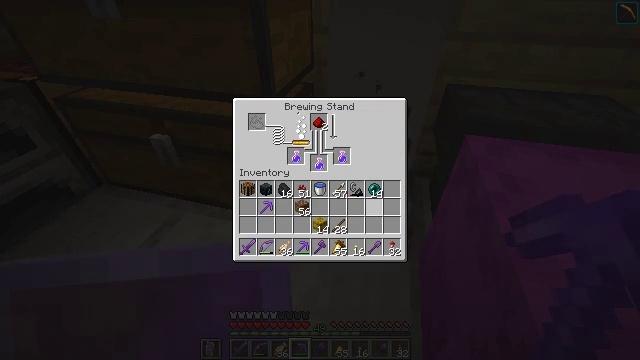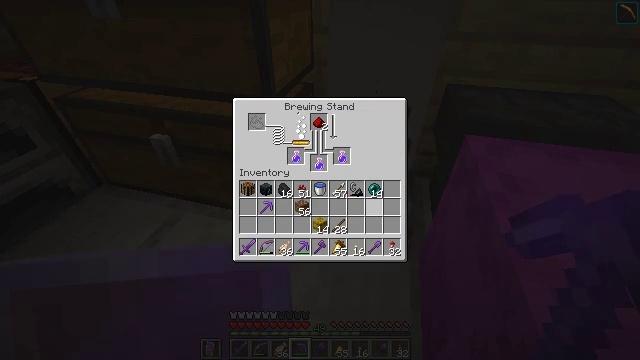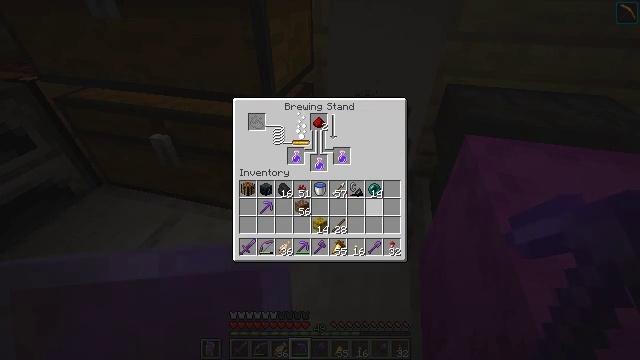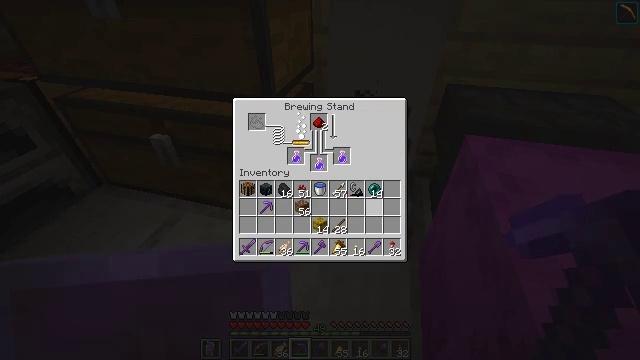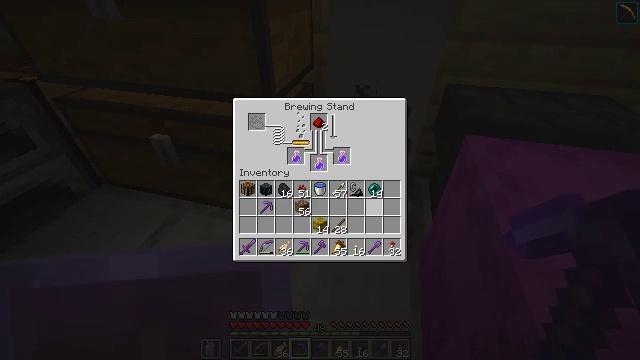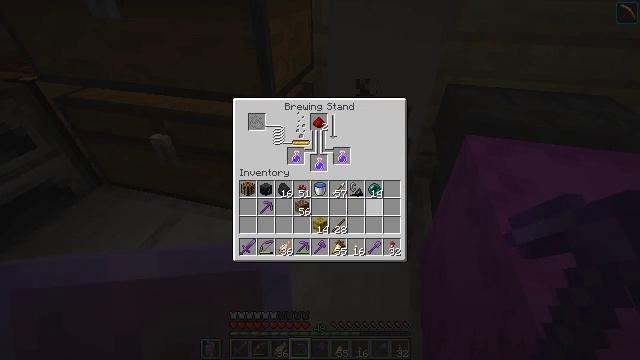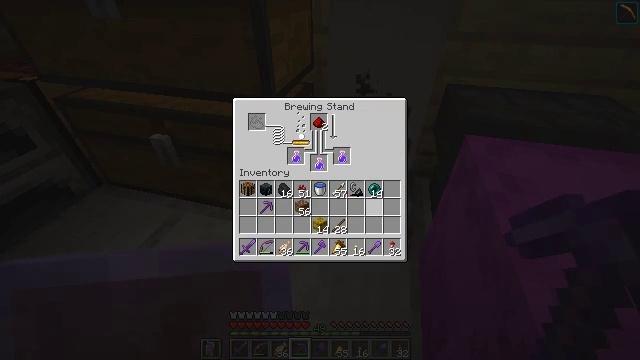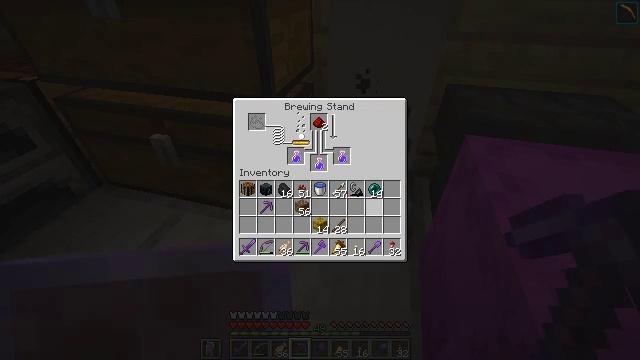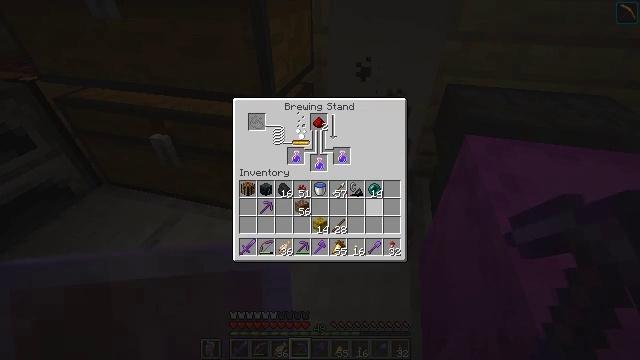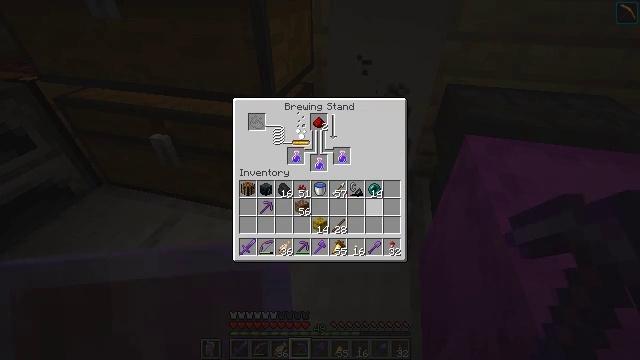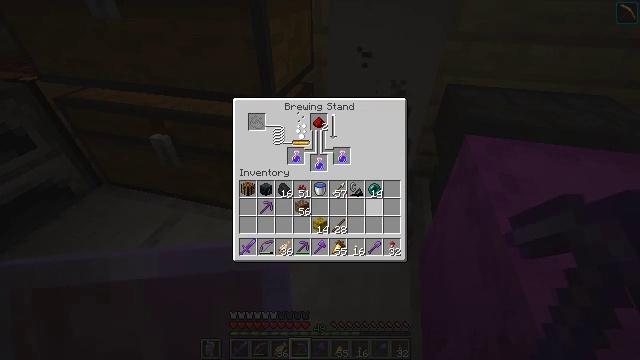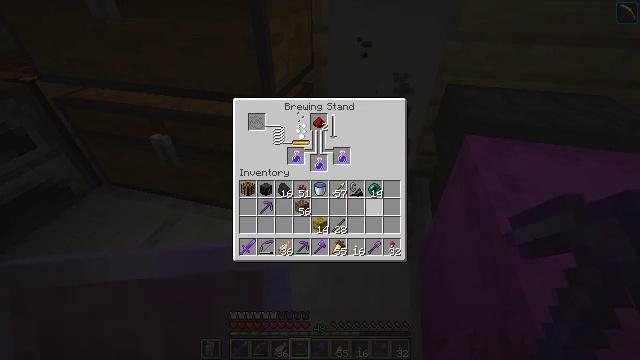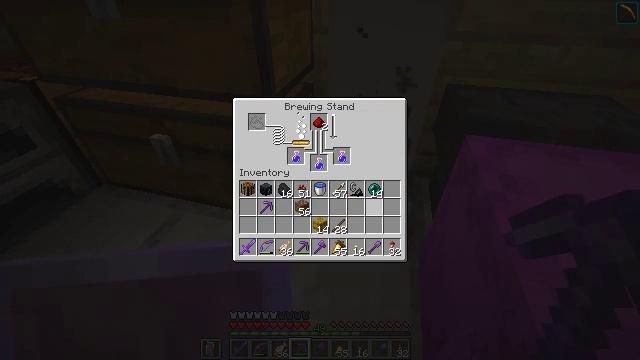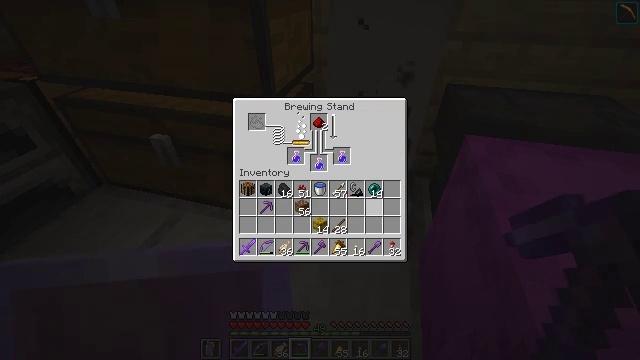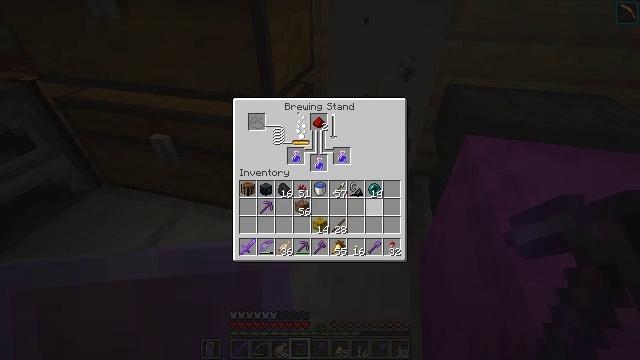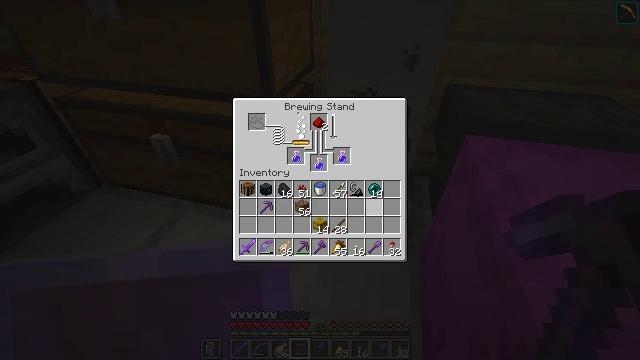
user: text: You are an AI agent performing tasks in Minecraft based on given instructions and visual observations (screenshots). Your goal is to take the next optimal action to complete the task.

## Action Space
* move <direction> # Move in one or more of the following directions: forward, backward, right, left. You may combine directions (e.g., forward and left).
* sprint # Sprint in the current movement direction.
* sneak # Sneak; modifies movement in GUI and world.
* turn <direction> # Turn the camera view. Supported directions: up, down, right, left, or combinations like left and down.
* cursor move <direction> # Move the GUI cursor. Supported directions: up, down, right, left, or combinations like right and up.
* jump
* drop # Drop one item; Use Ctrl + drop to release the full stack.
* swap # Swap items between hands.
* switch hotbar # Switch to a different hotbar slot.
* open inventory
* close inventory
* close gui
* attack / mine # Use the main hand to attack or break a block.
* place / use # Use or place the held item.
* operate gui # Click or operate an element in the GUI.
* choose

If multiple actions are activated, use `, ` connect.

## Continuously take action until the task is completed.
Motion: motion action
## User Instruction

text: Craft blaze powder.
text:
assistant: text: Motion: no_op
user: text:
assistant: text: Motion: no_op
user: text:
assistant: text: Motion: no_op
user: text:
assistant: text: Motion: no_op
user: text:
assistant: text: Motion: no_op
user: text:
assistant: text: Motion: no_op
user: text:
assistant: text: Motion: no_op
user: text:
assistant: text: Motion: no_op
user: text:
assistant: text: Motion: no_op
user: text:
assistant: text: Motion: no_op
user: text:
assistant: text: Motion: no_op
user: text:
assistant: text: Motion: no_op
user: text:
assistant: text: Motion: no_op
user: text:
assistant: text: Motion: no_op
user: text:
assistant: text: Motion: no_op
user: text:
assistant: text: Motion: no_op
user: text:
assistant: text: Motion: no_op
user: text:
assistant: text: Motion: no_op
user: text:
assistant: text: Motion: no_op
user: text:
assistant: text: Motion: no_op
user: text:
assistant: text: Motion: no_op
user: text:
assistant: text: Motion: no_op
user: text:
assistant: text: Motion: no_op
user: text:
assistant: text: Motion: no_op
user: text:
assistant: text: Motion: no_op
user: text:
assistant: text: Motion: no_op
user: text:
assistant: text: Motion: no_op
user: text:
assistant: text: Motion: no_op
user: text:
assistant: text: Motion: no_op
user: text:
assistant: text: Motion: no_op